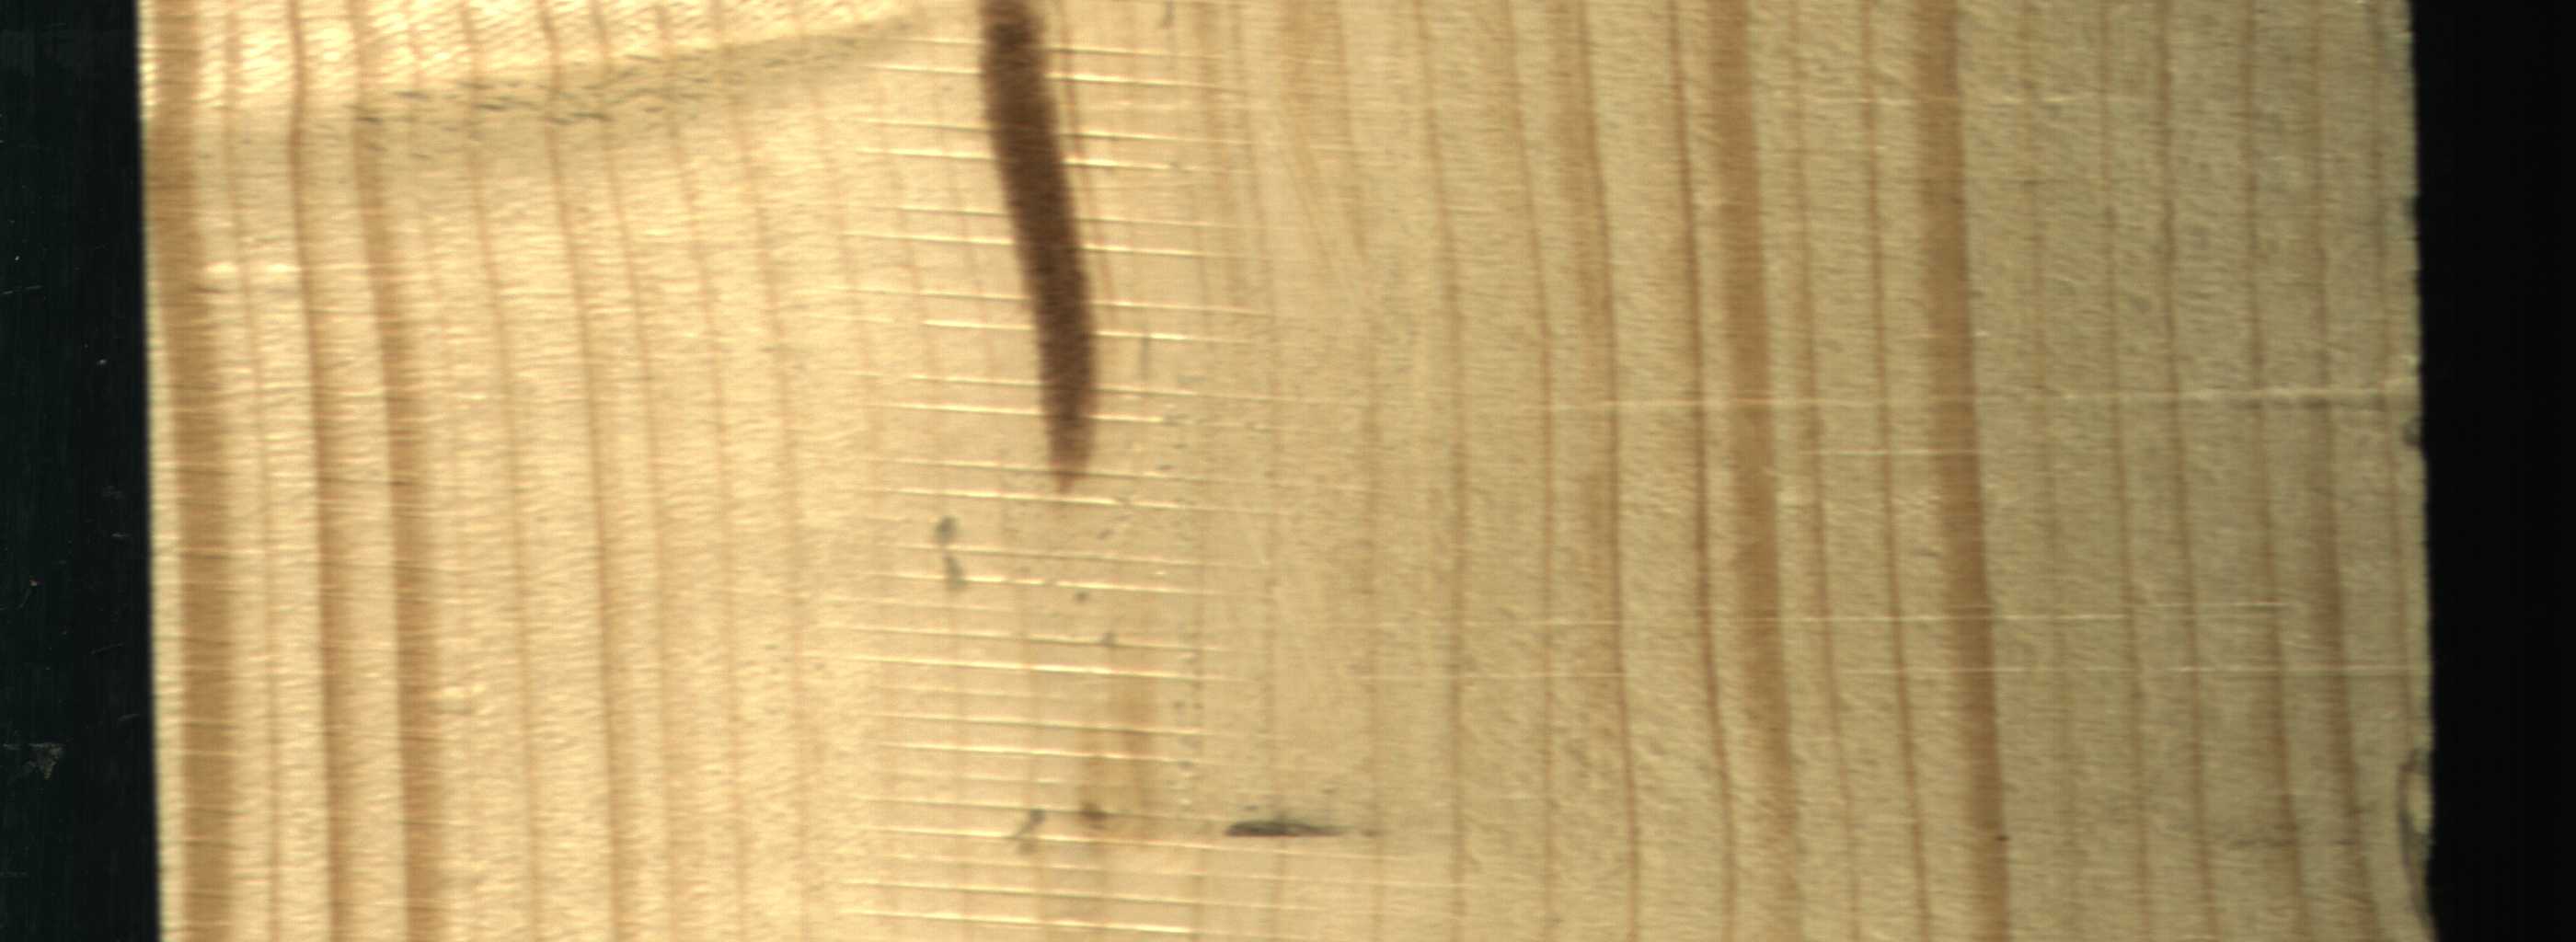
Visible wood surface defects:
Marrow
Quartzity